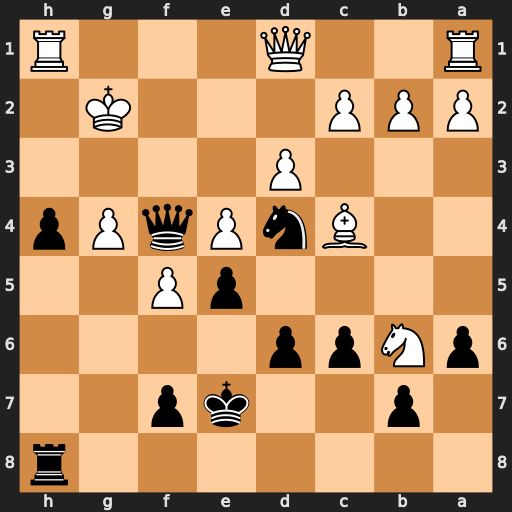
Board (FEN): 7r/1p2kp2/pNpp4/4pP2/2BnPqPp/3P4/PPP3K1/R2Q3R
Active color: b
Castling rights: -
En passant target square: -
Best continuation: Qg3+ Kf1 h3